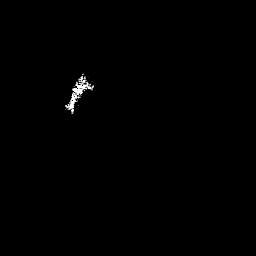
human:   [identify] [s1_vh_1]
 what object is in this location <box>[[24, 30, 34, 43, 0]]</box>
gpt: <ref>1 medium ship at the left</ref>